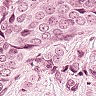
Metastatic tissue present: yes